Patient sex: F
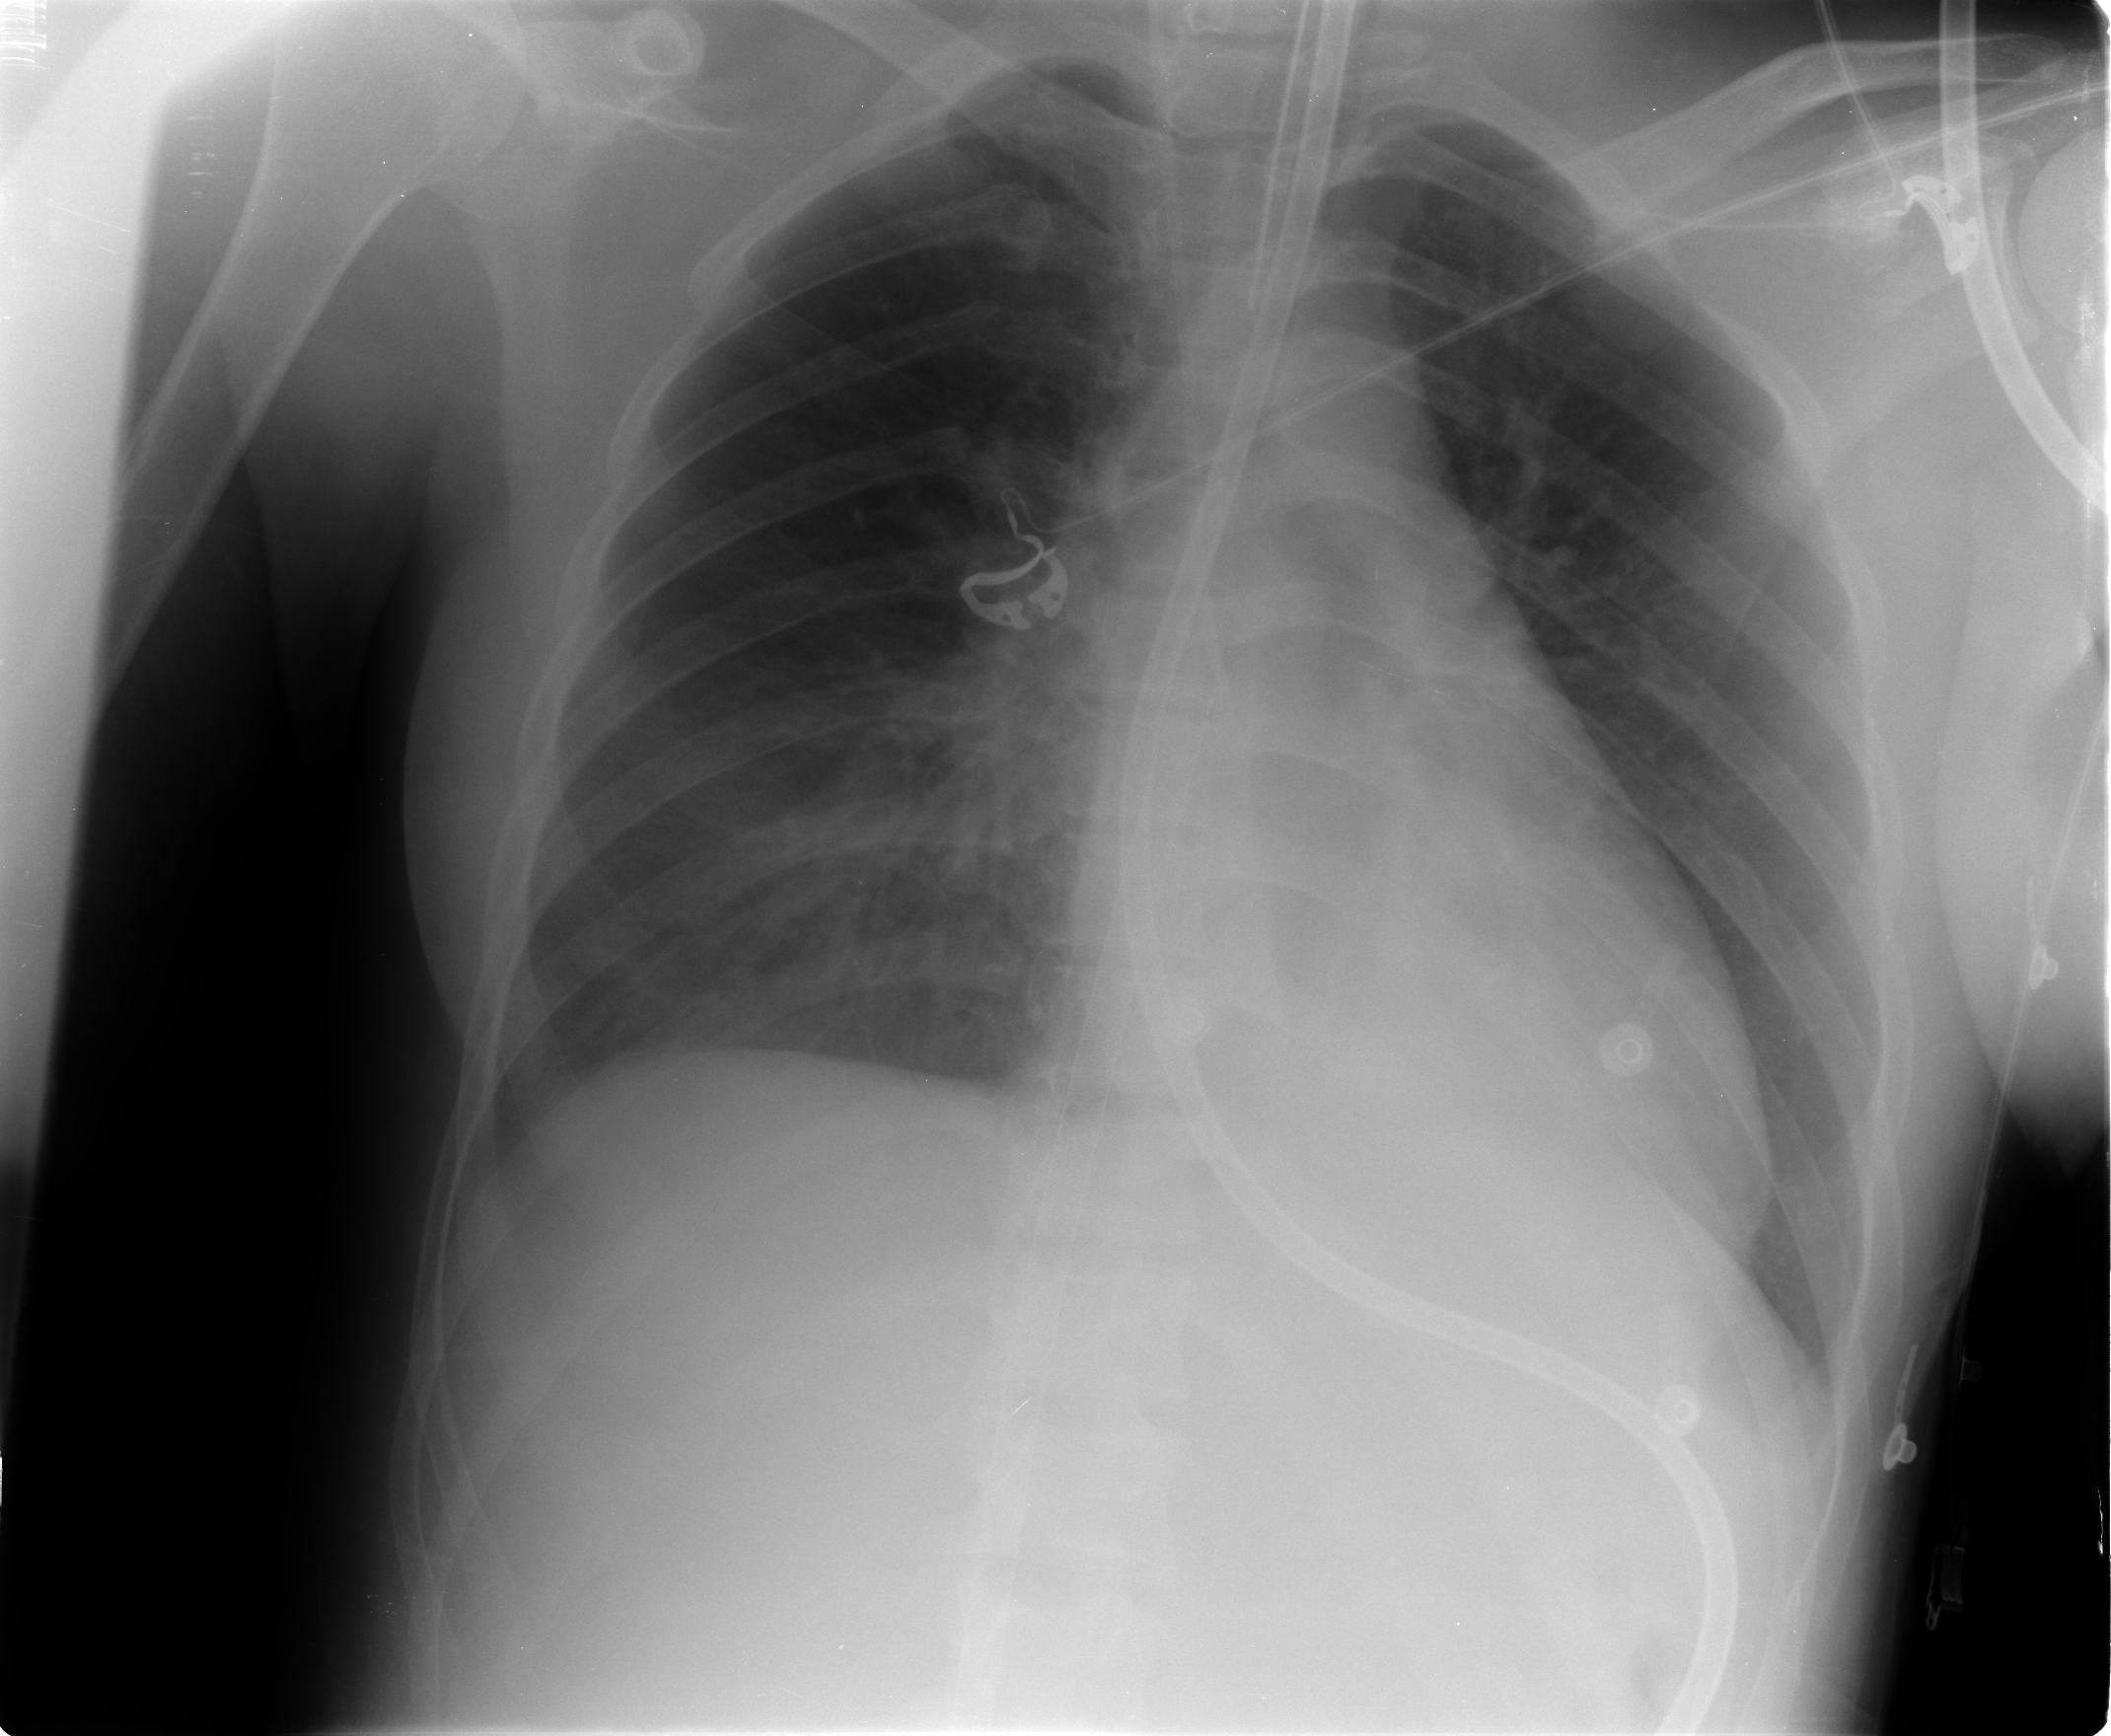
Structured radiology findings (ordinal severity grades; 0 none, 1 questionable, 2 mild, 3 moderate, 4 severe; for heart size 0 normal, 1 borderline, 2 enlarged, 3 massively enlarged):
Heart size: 1
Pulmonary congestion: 1
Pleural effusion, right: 1
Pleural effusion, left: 1
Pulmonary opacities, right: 1
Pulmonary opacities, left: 1
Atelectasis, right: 1
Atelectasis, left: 1